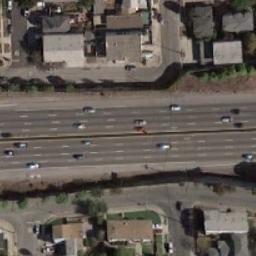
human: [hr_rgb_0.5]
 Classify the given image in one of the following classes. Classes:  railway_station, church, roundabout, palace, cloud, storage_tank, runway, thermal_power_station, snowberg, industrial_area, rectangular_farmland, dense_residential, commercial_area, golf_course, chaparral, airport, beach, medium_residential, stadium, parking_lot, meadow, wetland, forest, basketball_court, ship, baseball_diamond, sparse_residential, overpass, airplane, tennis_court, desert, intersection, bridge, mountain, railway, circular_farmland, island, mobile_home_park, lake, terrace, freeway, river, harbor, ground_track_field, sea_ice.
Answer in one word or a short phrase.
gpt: freeway